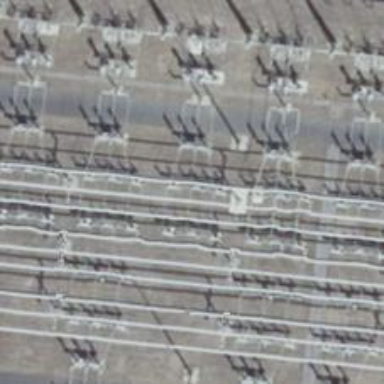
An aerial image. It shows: Power line with 3 cables. The line type is busbar.